The image shows the envelope spectrum of a rolling-element bearing's vibration signal, with the characteristic fault frequencies (BPFO outer race, BPFI inner race, BSF ball, FTF cage) marked as reference lines. What is the most likely bearing condition (normal, inner_race, outer_race, ball)?
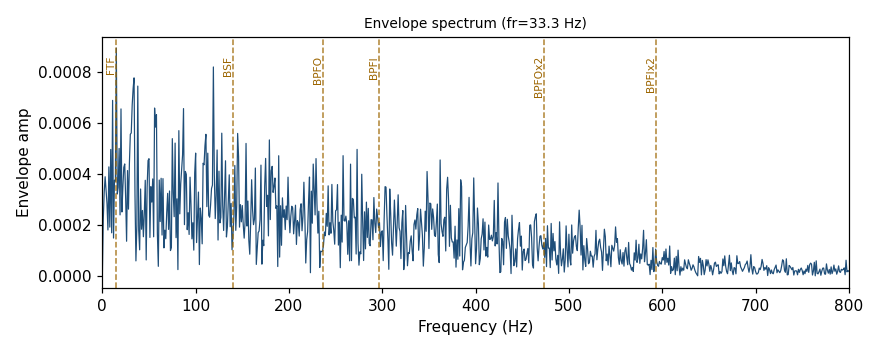
Answer: normal